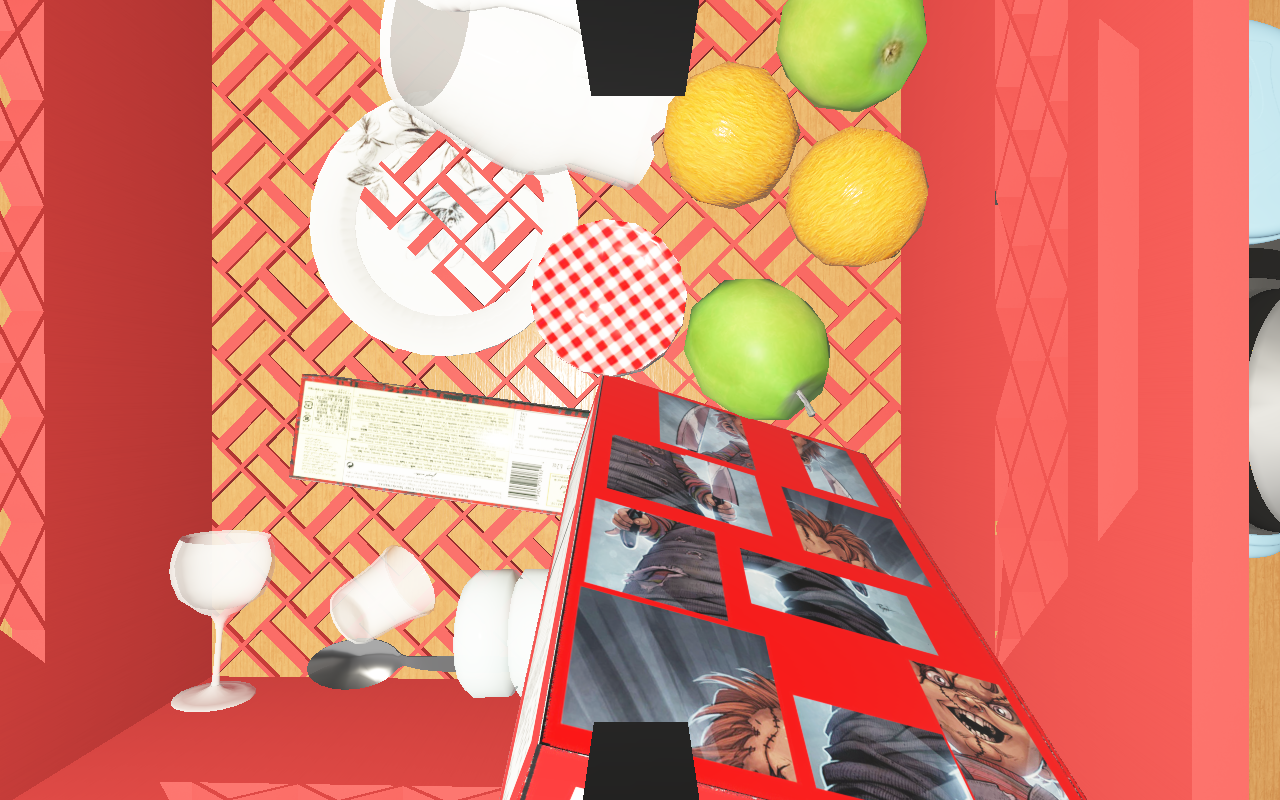
Objects in the scene:
carafe
apple
orange
orange
glass
jam jar
cereal box
cereal box